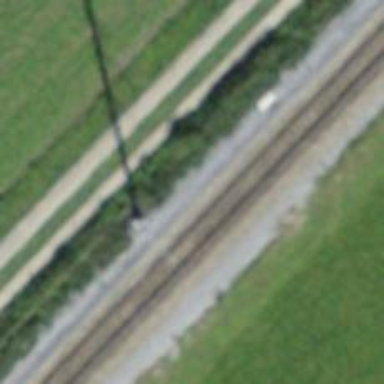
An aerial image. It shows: Power pole.